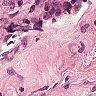
Metastatic tissue present: yes